Field crop: maize
Growth stage: 2
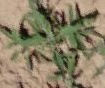
Species: atriplex